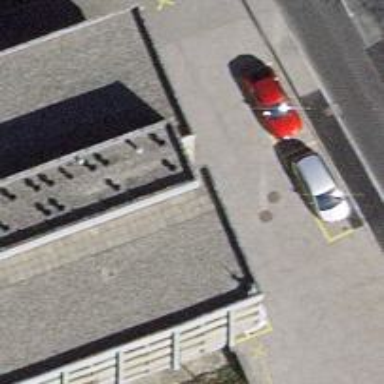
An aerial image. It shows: Post box is visible.